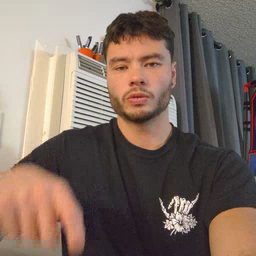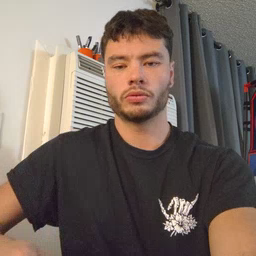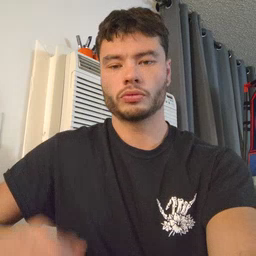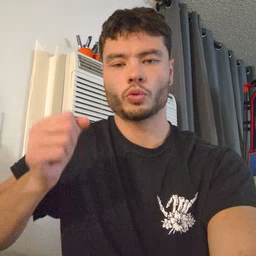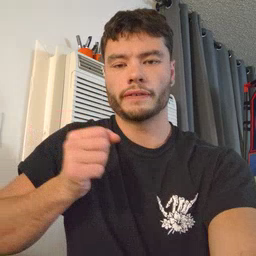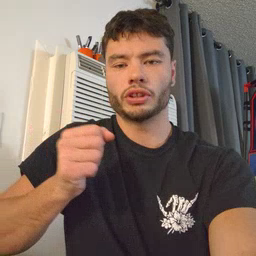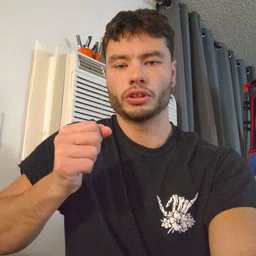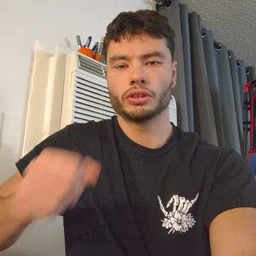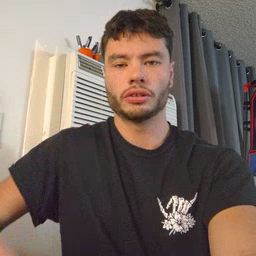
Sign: refrigerator